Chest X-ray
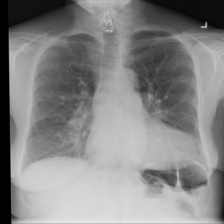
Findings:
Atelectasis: negative
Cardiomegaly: negative
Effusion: negative
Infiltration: negative
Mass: negative
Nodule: negative
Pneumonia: negative
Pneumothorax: negative
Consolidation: negative
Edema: negative
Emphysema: negative
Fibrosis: negative
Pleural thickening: negative
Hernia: negative